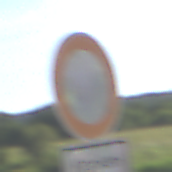
Verkehrszeichen: VerbotFahrzeugeAllerArt
Zusatzzeichen unten: BesondereFahrzeugeUndTransportgueter4
Umgebung: Outdoor, RoadRail
Tageszeit: MorningAfternoon
Wetter: PartlyCloudy
Licht: Natural
Jahreszeit: NotSpecified
Kontrast: HighContrast